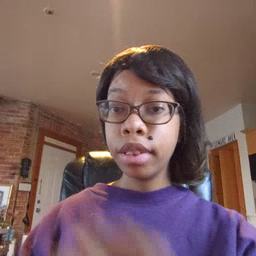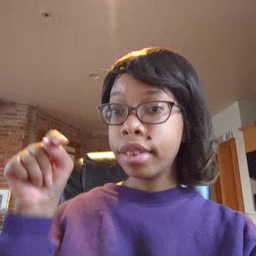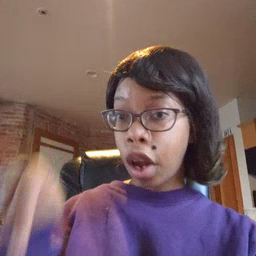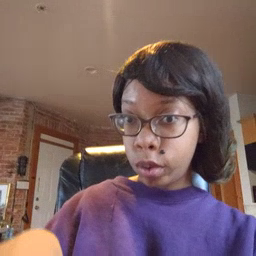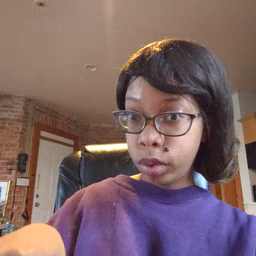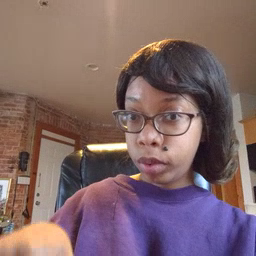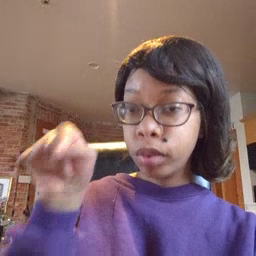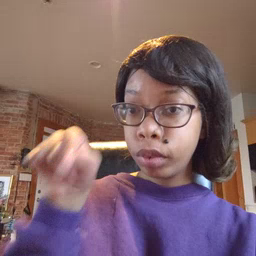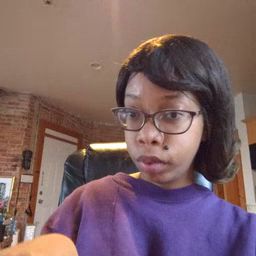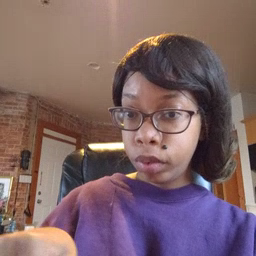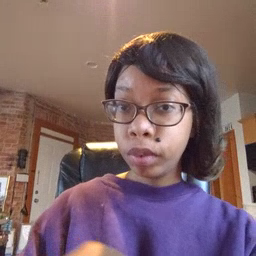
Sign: down